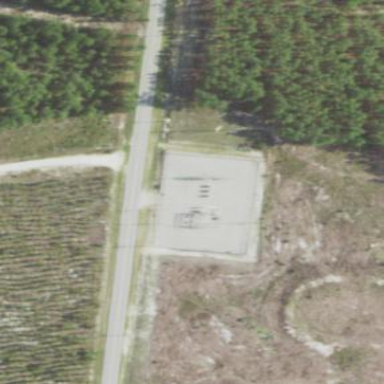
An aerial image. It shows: Distribution substation surrounded by fence.